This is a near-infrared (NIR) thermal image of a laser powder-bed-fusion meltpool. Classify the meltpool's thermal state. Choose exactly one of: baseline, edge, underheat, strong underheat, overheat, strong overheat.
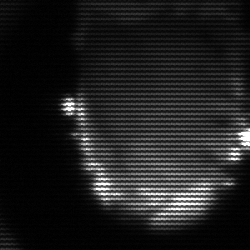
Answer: baseline